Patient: sex F, age 41
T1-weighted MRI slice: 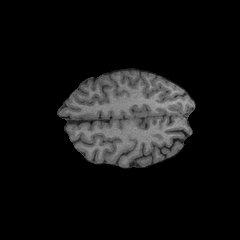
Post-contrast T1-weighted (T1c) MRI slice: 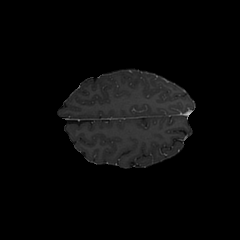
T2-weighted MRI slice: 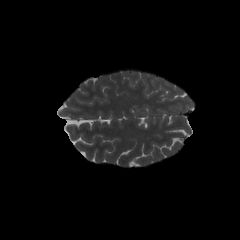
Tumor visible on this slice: no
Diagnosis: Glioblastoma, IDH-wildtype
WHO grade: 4